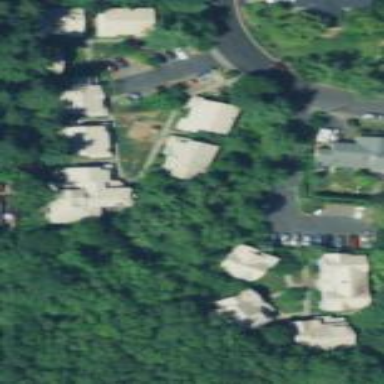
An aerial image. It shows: Residential area consisting of condominiums.